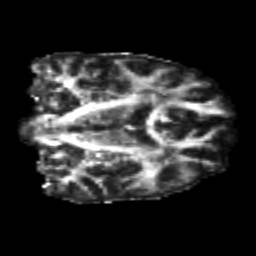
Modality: FA
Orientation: coronal
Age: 25
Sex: male
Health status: healthy
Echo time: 0.074 s